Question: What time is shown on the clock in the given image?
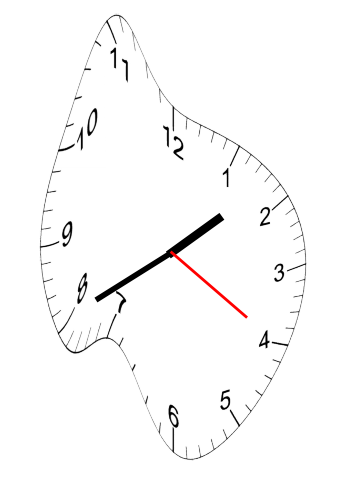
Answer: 01:40:20